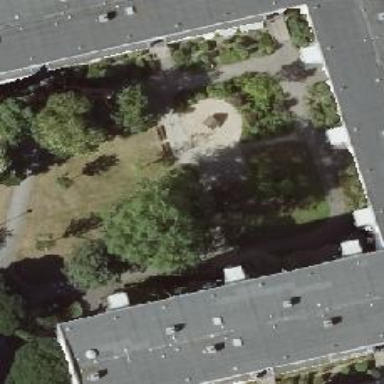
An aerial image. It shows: Apartment building with flat roof.